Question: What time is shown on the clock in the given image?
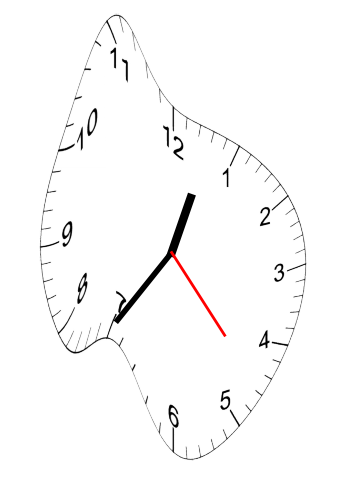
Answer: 12:35:23